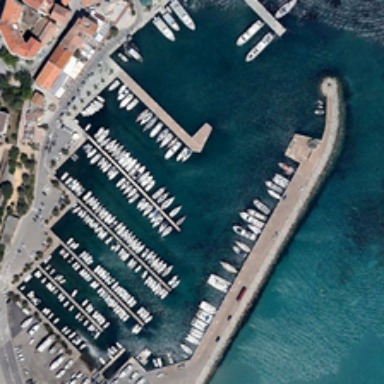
Many boats are in a port near some buildings and green trees .